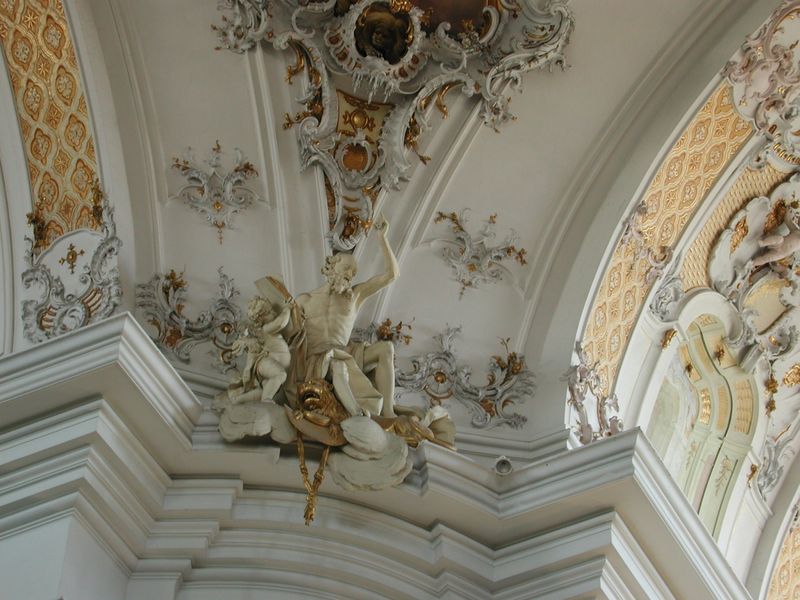
Titel: Ottobeuren, Klosterkirche
Künstler: Christoph Vogt
Standort: Ottobeuren, Klosterkirche (EU - D - Bayern)
Schlagwörter: kämpfer, mann, nackt, weiß, blumen, marmor, pfeiler, schloss, wolke, malerei, muster, ornament, bart, architektur, barock, mensch, stein, kirche, figur, gold, decke, kind, girlande, rokoko, engel, putte, putto, skulptur, statue, ecke, bogen, kette, kuppel, floral, ornamente, stuck, plastik, bögen, buch, vergoldet, kloster, angel, girlanden, gesims, eckpfeiler, fresken, heiliger, löwe, fresko, heilig, putten, petrus, verzierungen, gebälk, pendentif, rocaille, scheinarchitektur, deckengewölbe, puti, deckenschmuck